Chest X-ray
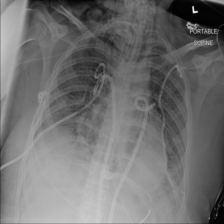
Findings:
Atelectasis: negative
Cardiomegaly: negative
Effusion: negative
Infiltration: positive
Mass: negative
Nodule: negative
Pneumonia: negative
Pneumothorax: negative
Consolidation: negative
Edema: negative
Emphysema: negative
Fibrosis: negative
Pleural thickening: negative
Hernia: negative